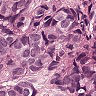
Metastatic tissue present: yes